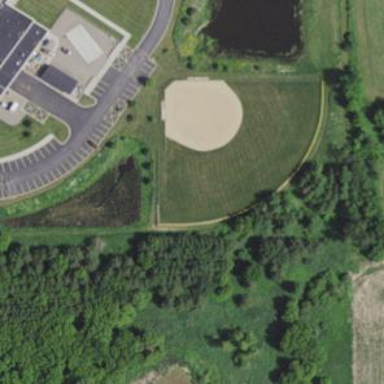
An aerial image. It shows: Baseball pitch for leisure land activities.